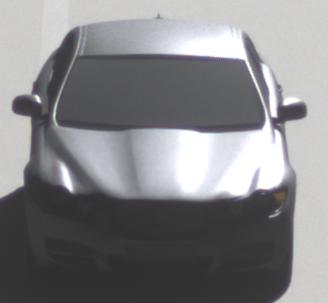
Make: Jaguar
Model: XF 3.0 V6
Detailed model: XF (X250) Limousine
Model produced from: 2010/02
Model produced until: 2010/10
Doors: 4
Color: gray
Road condition: dry road
Daytime: morning or afternoon
Contrast: high contrast